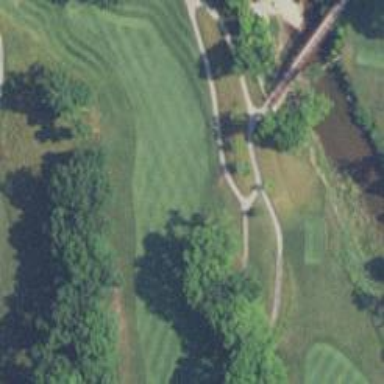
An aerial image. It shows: View of golf hole.